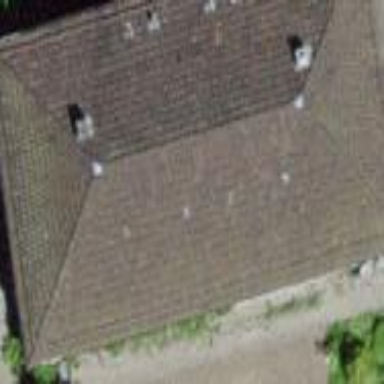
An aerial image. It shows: Building with hipped roof made of roof tiles.